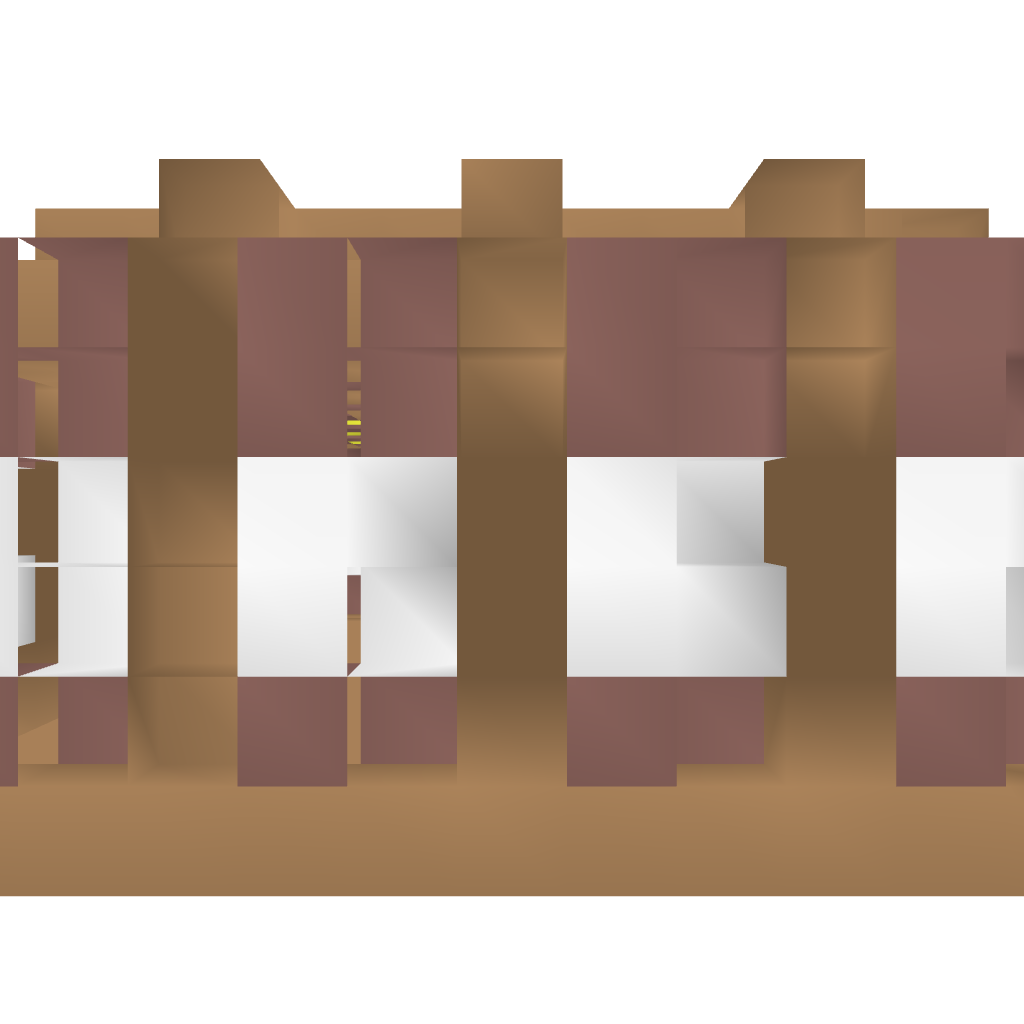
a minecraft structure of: House bad low quality